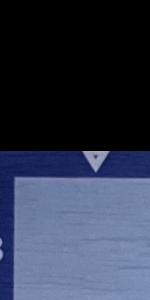
Label: Empty